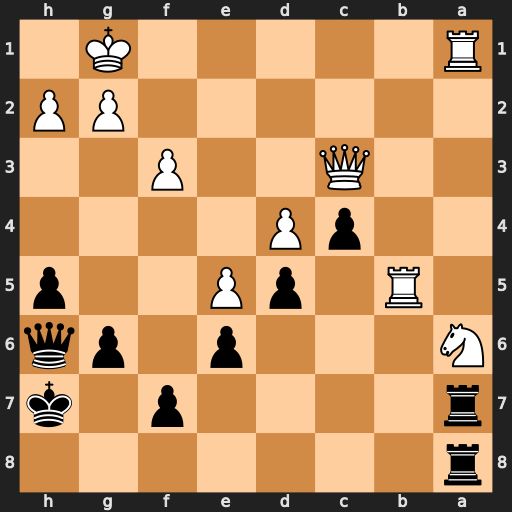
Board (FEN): r7/r4p1k/N3p1pq/1R1pP2p/2pP4/2Q2P2/6PP/R5K1
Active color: b
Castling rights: -
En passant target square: -
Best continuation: Rxa6 Rxa6 Rxa6